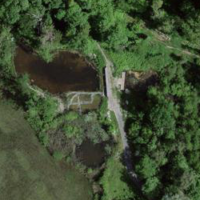
EUNIS habitat code: 44
Species observed at this site:
Planorbarius corneus
Echium vulgare
Nymphaea alba
Fraxinus excelsior
Libellula quadrimaculata
Urtica dioica
Ruspolia nitidula
Pseudochorthippus parallelus
Lysimachia vulgaris
Lathraea squamaria
Milvus migrans
Pyrrhosoma nymphula
Daucus carota